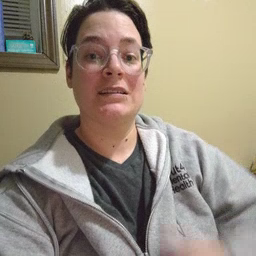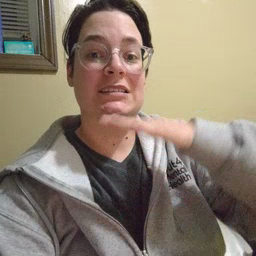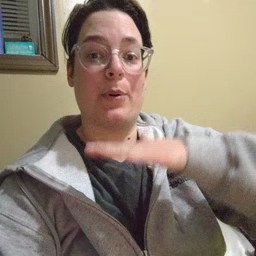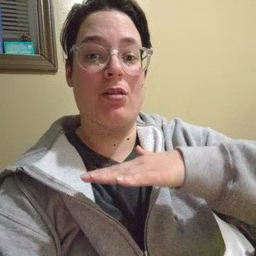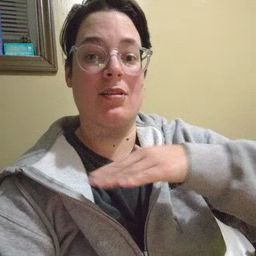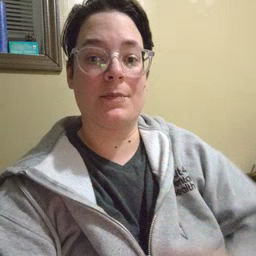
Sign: table